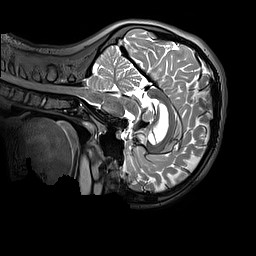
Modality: T2w
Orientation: sagittal
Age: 11
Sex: female
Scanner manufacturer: siemens
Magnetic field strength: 3 T
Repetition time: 3.2 s
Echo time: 0.408 s